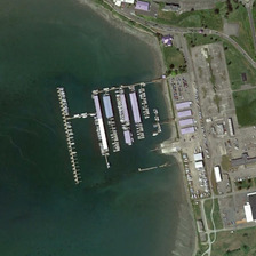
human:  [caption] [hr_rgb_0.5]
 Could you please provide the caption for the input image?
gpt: The port is held in dark green water while the industrial area is busy.

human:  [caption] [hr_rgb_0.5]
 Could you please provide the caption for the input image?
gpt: The harbour is surrounded by dark green waters, while the industrial area is occupied.

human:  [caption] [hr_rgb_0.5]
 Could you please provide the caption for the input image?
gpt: When the industrial area is busy, the port is surrounded by dark green water.

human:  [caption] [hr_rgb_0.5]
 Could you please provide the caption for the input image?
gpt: The green ocean around the wharf

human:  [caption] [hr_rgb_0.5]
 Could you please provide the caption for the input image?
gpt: The port is surrounded by dark green sea water and the industrial area is busy.